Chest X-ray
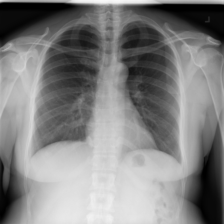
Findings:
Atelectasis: negative
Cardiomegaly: negative
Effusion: negative
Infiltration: negative
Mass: negative
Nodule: negative
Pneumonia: negative
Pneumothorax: negative
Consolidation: negative
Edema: negative
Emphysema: negative
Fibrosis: negative
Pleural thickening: negative
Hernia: negative